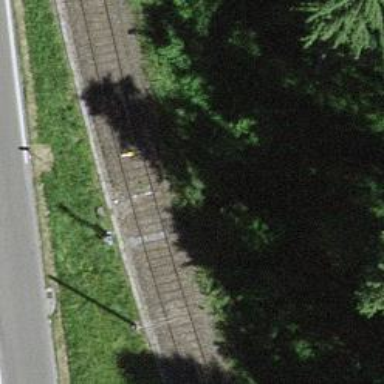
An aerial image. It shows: Railway signal.